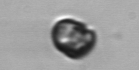
Label: Dinophyceae